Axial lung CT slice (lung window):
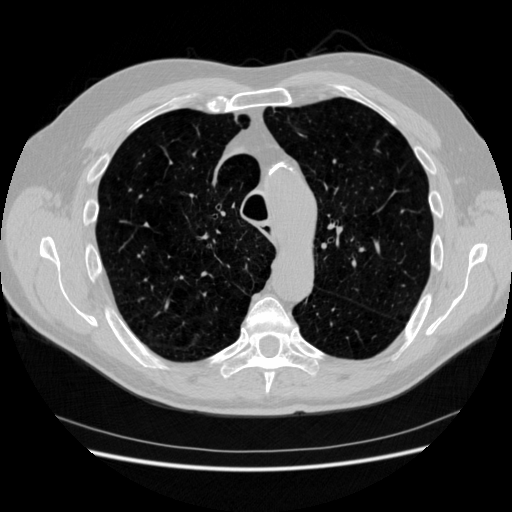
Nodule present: no